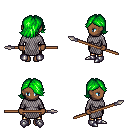
a pixel art fantasy rpg character, female body template, human, dark skin, chain mail, gold greaves, green swoop hairstyle, metal boots, spear, four views (front, back, left, right), 2x2 character sprite sheet, small pixel art, hard edges, no anti-aliasing